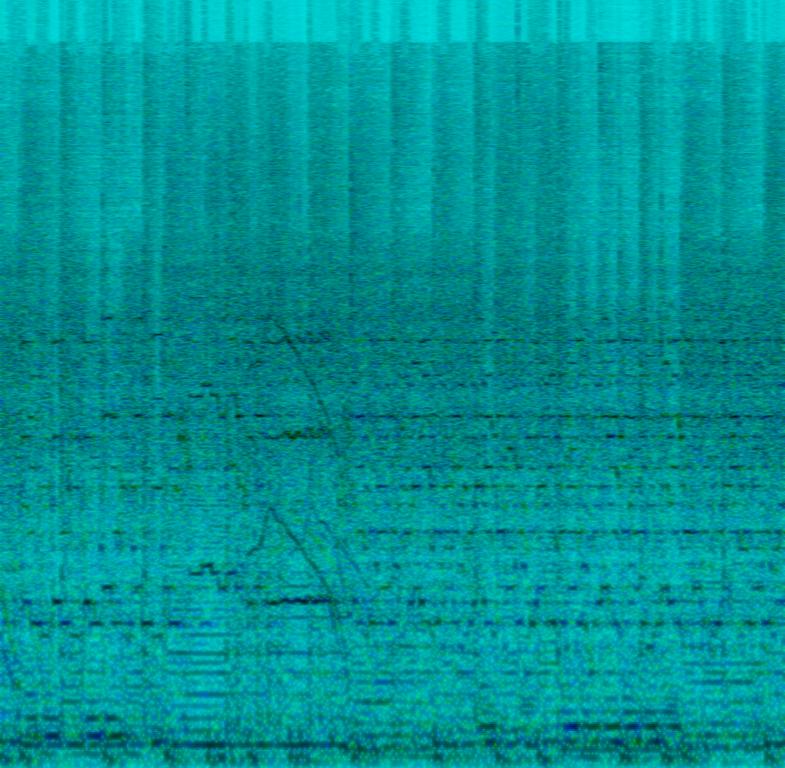
This is a heavy metal music piece. There is no singer in this piece. There is a complex electric guitar solo being played. The melodic background consists of the distorted electric guitar and the bass guitar. The rhythm is being played by the acoustic drums. The atmosphere of this piece is loud and hard-hitting. This piece could be used in the soundtrack of an action-filled cartoon/animation movie, especially during the combat scenes.